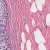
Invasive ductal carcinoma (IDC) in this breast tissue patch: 0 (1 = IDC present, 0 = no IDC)